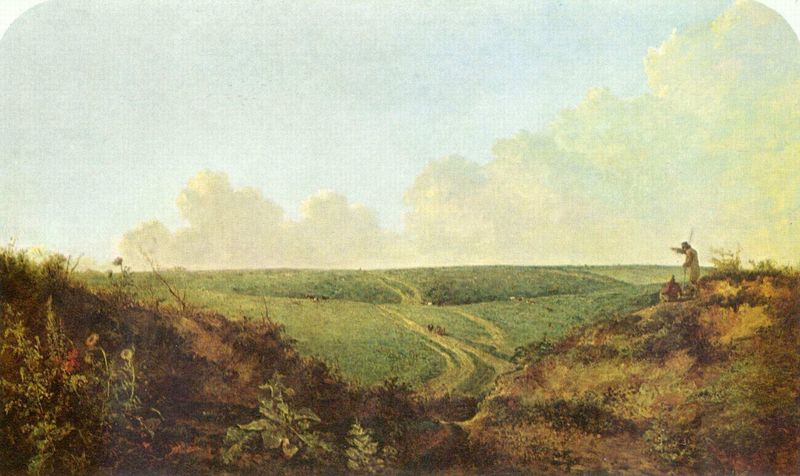
Titel: Mousehold Heath, Norwich
Künstler: John Crome
Standort: London
Institution: Tate Gallery
Schlagwörter: berg, blau, blätter, gemälde, hand, himmel, mann, schatten, weiß, wolken, dreieck, grün, landschaft, menschen, ocker, sitzen, blume, blumen, braun, grau, hell, hut, licht, mitte, männer, schwarz, strasse, vordergrund, ausblick, blüte, blüten, gras, hund, rasen, rot, tiere, weg, wiese, wolke, beige, arm, mensch, stehen, weit, öl, ebene, erde, feld, felder, ferne, horizont, hügel, natur, strauch, weide, weite, zweige, busch, büsche, gebüsch, pfad, rauch, sonne, sträucher, wege, wiesen, land, sitzend, stehend, personen, person, pflanze, pflanzen, england, tal, anhöhe, bauern, stock, hellblau, sommer, ruhe, naturalismus, stab, acker, feldweg, spuren, trocken, warm, berge, leer, hellgrün, herbst, blümchen, rast, kutsche, figuren, spur, wagen, kuppel, romantik, ölgemälde, constable, staffage, wetter, olive, farn, nadel, warten, zeigen, gewächs, hoch, bauer, gestalt, äcker, blühend, spitzweg, spaziergang, wandern, mohnblumen, schraffur, radierung, schwarzweiß, aquatinta, distel, diagonal, jäger, hügelig, wanderer, wesen, sonnenschein, unkraut, schräge, fingerzeig, gesträuch, naturalistisch, deuten, wanderstab, kraut, wiesenblumen, fahrspur, kräuter, hirte, schäfer, wanderung, rillen, europa, tief, winken, schwrzweiß, häuder, wagenspur, rückfigur, wanderschaft, hirt, pflnazen, john constable, landschaf, ampulle, wildpflanzen, vispitzweg